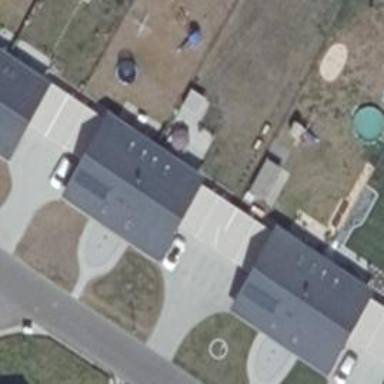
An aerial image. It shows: Semidetached house.